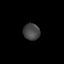
Tissue: lung
Cell type: Others
Senescence score: 0.2395
Nuclear area (px): 266
Mean DAPI intensity: 69.925